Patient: sex F, age 32
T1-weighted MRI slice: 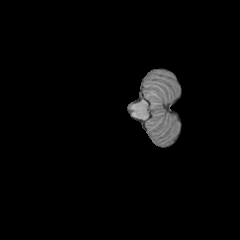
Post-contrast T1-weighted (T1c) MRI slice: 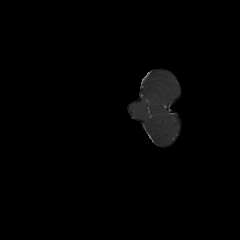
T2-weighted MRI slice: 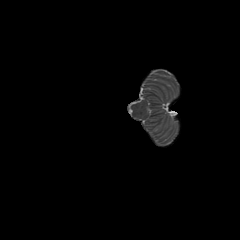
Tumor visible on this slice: no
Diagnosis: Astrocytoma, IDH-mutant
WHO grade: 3